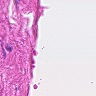
Metastatic tissue present: no